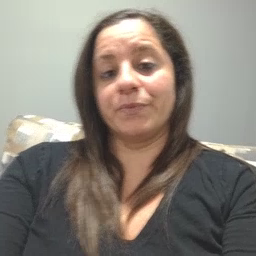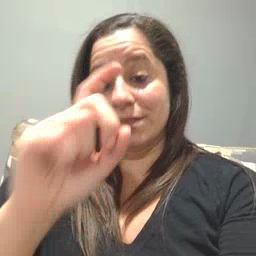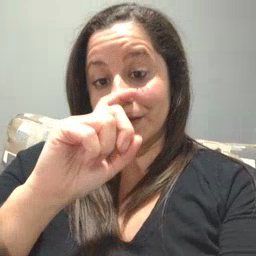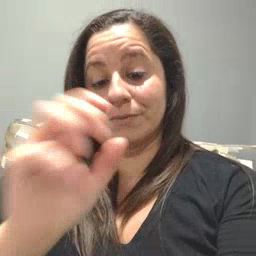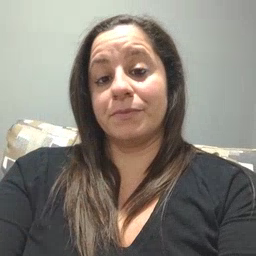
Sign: doll